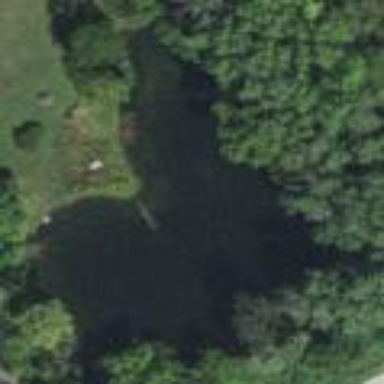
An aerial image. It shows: Pond surrounded by natural water.